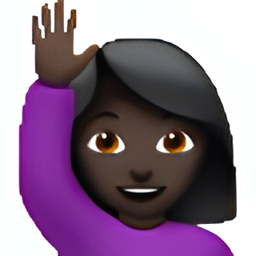
Name: happy person raising one hand
Emoji: 🙋🏿
Group: People & Body
Sub-group: person-gesture